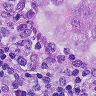
Metastatic tissue present: yes